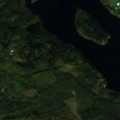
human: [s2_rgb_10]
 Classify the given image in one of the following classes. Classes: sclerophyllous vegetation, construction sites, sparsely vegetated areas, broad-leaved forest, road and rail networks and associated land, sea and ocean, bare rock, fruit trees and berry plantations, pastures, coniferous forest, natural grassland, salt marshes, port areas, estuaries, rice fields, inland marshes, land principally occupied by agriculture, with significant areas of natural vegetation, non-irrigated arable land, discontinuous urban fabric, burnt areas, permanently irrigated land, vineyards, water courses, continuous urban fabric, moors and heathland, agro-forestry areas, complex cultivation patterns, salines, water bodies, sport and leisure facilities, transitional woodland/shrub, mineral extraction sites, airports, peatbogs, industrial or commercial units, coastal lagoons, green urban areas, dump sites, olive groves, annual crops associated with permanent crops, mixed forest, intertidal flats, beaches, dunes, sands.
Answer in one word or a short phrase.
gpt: broad-leaved forest, coniferous forest, mixed forest, water bodies